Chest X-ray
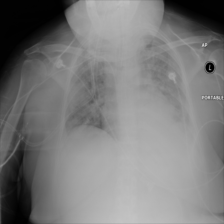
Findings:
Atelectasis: negative
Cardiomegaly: negative
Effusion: positive
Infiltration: negative
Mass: negative
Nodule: negative
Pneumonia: negative
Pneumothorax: negative
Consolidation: negative
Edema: negative
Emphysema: negative
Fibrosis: negative
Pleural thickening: negative
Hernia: negative